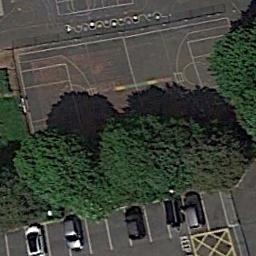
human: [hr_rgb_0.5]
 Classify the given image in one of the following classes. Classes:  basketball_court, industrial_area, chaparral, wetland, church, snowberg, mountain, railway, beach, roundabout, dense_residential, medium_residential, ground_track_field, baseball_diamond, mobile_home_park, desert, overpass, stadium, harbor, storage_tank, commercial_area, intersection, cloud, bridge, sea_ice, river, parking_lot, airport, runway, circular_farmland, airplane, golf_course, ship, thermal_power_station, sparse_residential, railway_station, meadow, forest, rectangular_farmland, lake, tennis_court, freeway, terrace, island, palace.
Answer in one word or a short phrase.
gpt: basketball_court